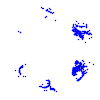
Particle: proton